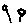
Label: flower